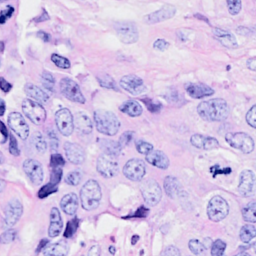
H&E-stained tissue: Breast